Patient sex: M
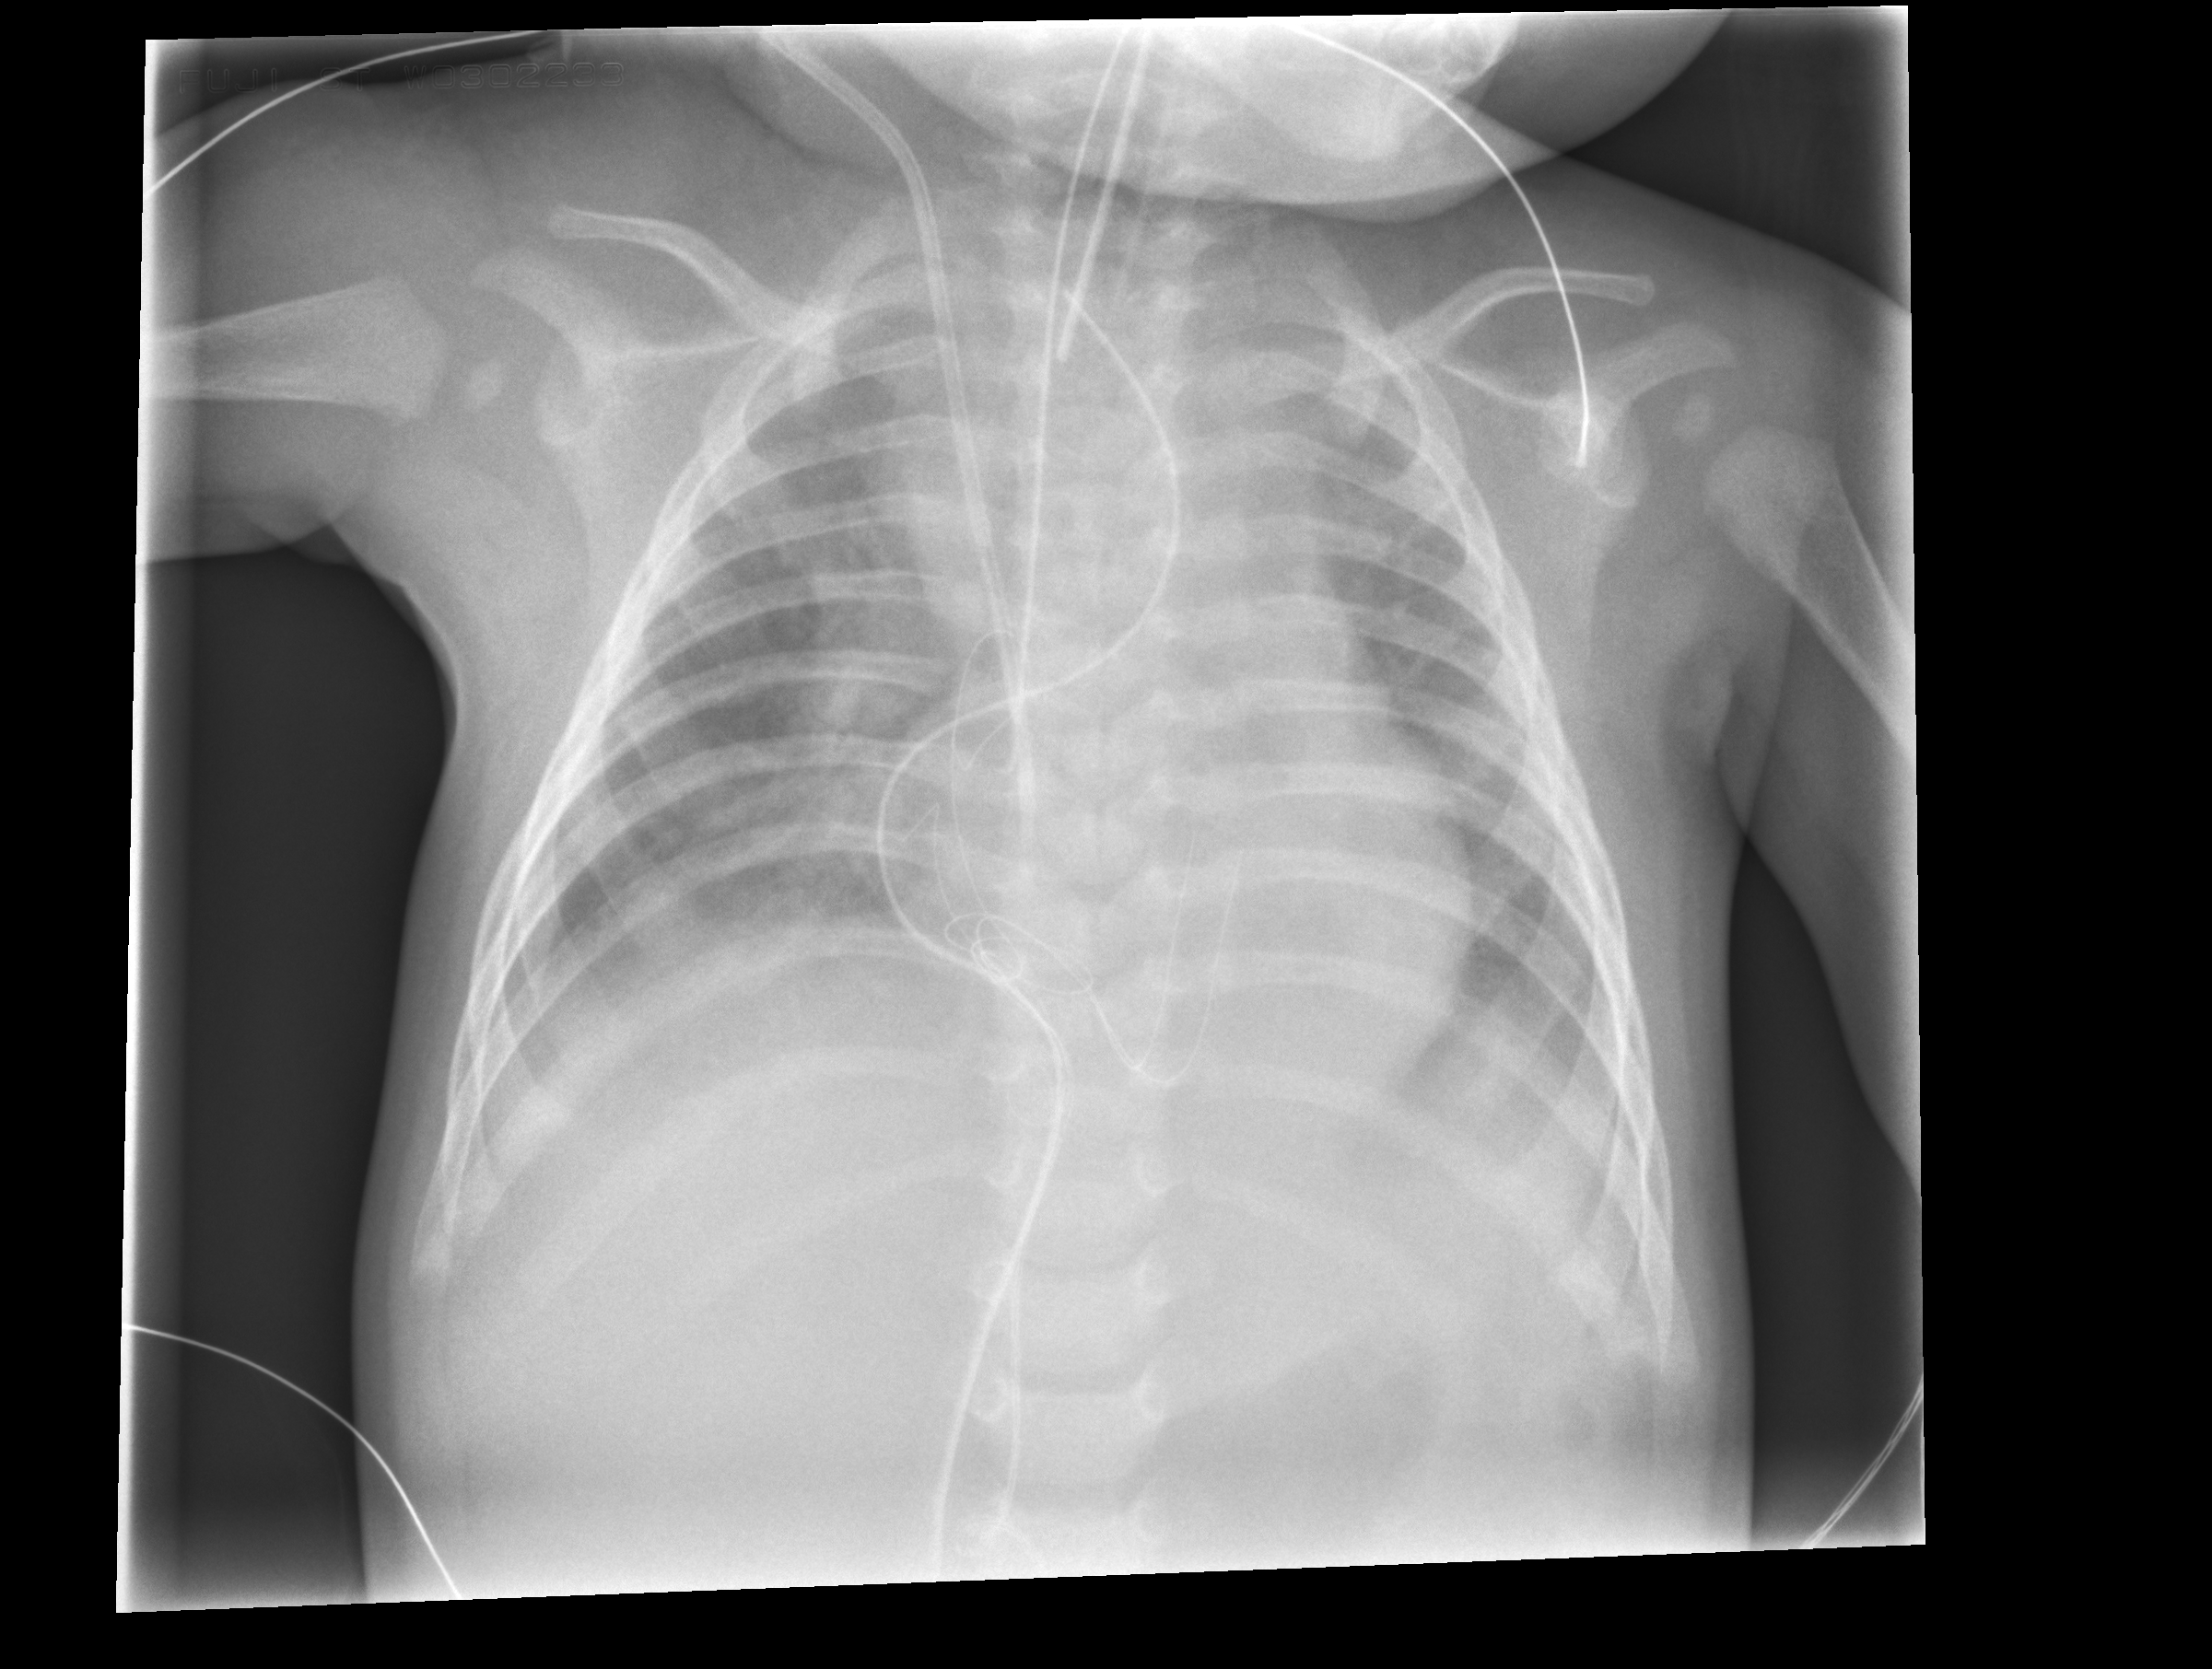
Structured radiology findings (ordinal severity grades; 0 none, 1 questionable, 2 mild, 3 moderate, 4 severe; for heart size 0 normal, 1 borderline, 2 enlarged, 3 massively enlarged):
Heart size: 2
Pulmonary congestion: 2
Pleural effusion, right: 0
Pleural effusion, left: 0
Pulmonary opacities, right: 2
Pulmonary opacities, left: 0
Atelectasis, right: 2
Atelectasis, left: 0